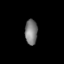
Tissue: lung
Cell type: Epithelial cells
Senescence score: 0.1104
Nuclear area (px): 309
Mean DAPI intensity: 124.032